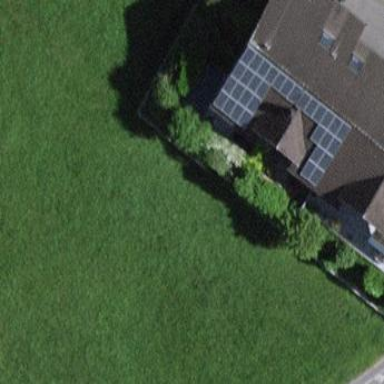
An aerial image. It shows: Semi-detached house.